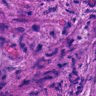
Metastatic tissue present: yes